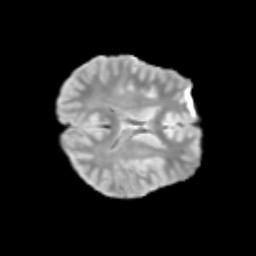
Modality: T2w
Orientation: axial
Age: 11
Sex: female
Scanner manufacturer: siemens
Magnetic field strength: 3 T
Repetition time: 3.8 s
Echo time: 0.07 s